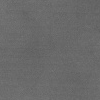
Atmospheric dust classification: dusty